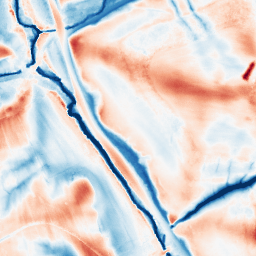
Category: edge_preserving
Decomposition family: guided
Decomposition parameters: radius: 16
eps: 0.001
Upsampling method: sinc_blackman
Upsampling parameters: scale: 2
kernel_size: 16
Upsampling scale: 2